Interaction volume radius: 5 \u00c5
Interaction volume height: 25 \u00c5
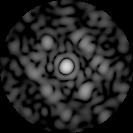
Disorder parameter: 0.6003